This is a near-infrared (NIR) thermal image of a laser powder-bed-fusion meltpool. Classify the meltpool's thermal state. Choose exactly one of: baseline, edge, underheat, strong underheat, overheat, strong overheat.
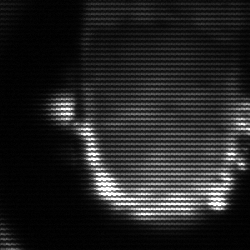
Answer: baseline